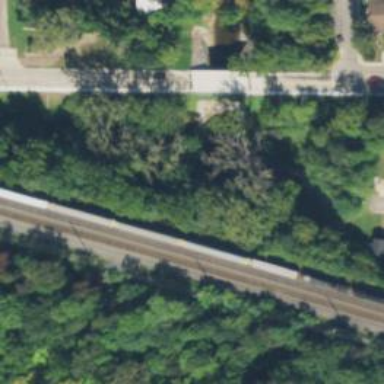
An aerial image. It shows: Railway siding with rails.